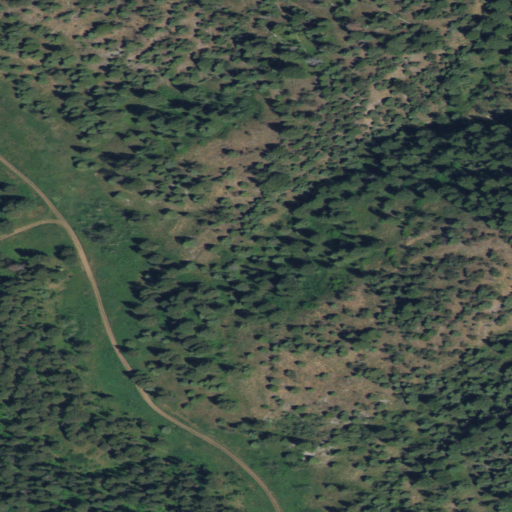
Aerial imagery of valley in Idaho named Gopher Canyon containing evergreen forest and shrub